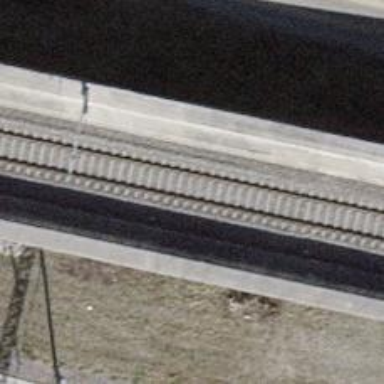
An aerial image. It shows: Bridge with electrified railway tracks featuring contact line.